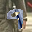
Label: 9